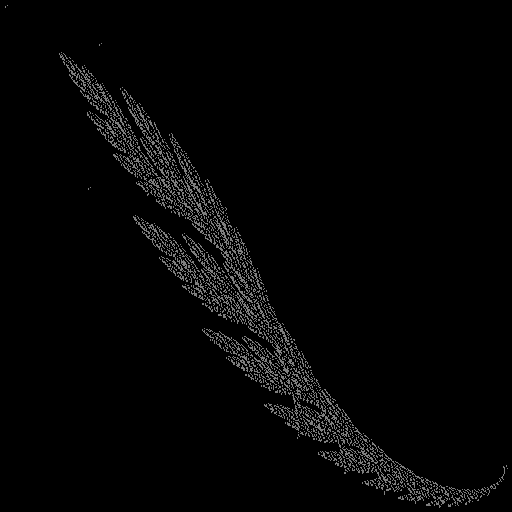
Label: snail